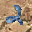
Label: 2